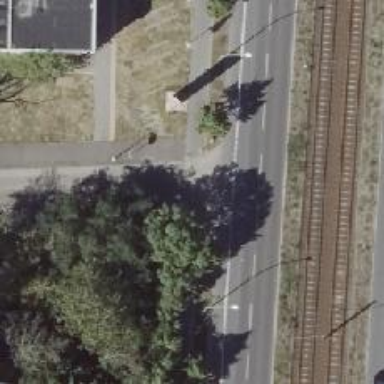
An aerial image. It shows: Unmarked crossing on the road.